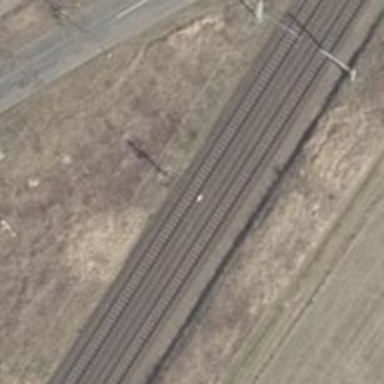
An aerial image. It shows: Light signal at railway crossing.